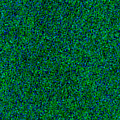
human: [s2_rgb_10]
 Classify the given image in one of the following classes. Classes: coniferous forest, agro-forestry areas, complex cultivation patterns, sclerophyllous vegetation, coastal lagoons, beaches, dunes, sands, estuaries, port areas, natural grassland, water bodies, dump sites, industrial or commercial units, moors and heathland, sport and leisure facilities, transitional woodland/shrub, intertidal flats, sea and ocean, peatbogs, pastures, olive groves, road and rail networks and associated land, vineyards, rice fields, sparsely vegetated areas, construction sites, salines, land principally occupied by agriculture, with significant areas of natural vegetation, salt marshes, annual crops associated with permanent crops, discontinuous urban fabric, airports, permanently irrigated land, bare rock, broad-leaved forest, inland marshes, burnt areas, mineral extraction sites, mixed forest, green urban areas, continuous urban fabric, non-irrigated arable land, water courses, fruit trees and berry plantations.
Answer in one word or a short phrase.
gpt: sea and ocean